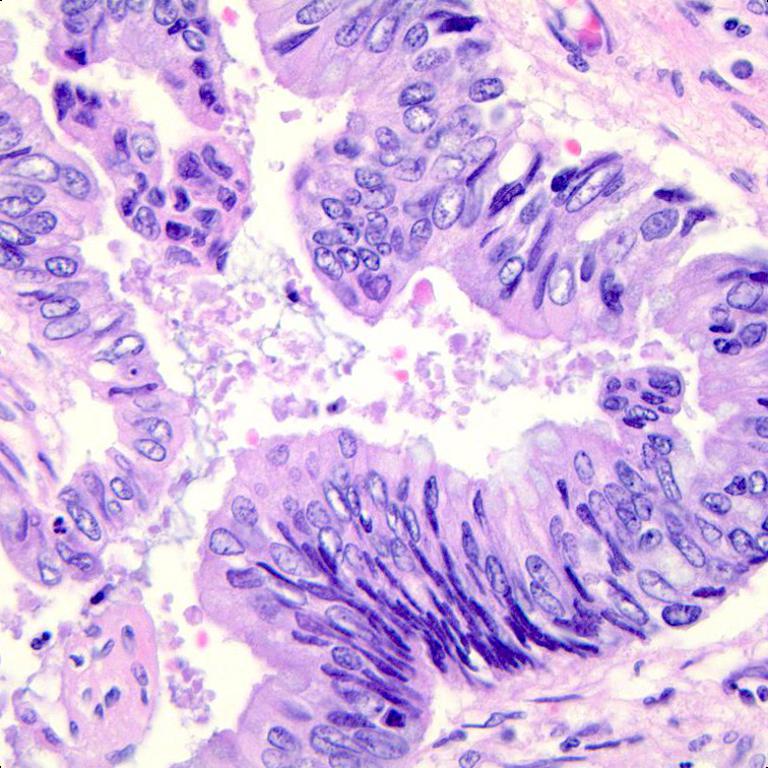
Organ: colon
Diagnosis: adenocarcinomas